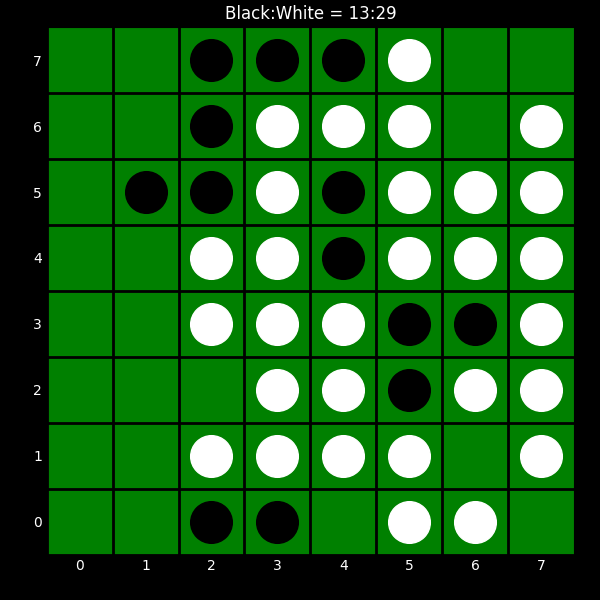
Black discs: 13
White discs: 29